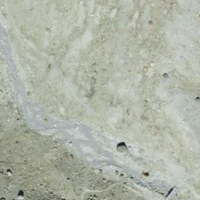
EUNIS habitat code: 48
Species observed at this site:
Silene acaulis
Ranunculus glacialis